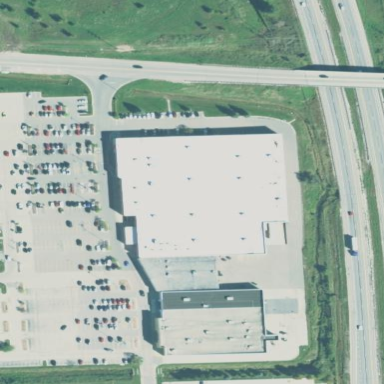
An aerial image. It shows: Retail building housing department store.